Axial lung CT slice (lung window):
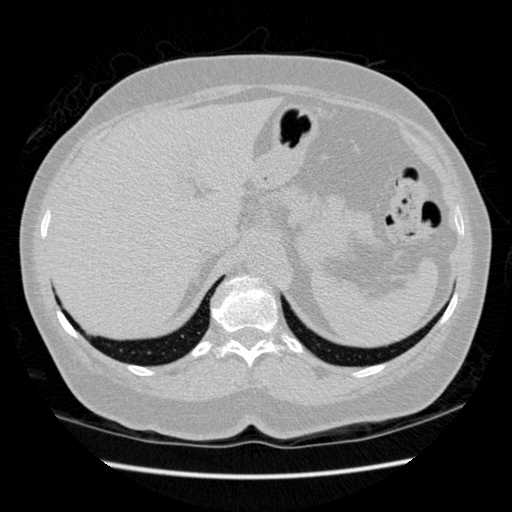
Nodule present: no